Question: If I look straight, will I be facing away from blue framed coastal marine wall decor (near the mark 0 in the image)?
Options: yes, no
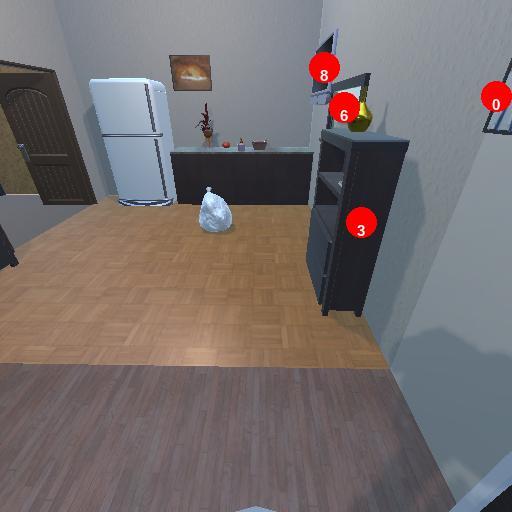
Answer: yes